Question: I want to make button which I press it will pop up 'UIAlertView'. I would like to know if it's possible to blur everything around 'UIAlertView' something like to put blur effect on that view controller. I've spent 2 hours finding solutions but nothing works as I expected. I wanna do the same thing on the picture

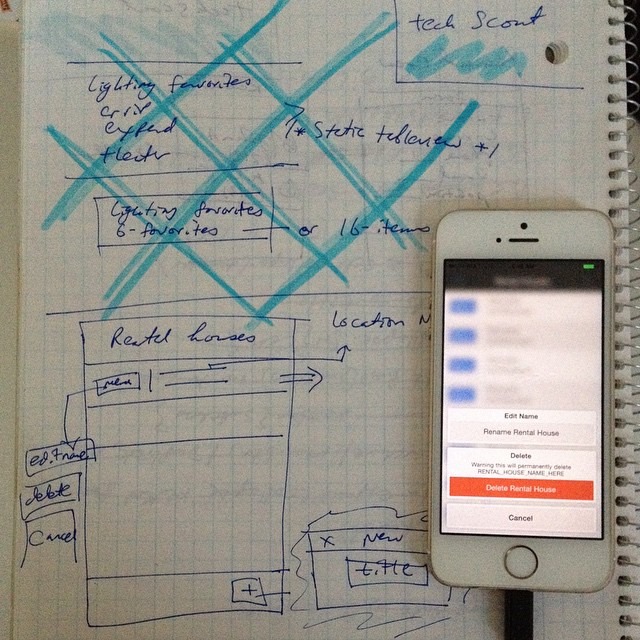
Answer: You need you use 'UIBlurEffect' and 'UIVisualEffectView' here is how your code should looks like:
'''
- (IBAction)buttonClicked:(id)sender
{
// Create blur effect
UIBlurEffect *blurEffect = [UIBlurEffect effectWithStyle:UIBlurEffectStyleLight];
// Add effect to an effect view
UIVisualEffectView *visualEffectView = [[UIVisualEffectView alloc] initWithEffect:blurEffect];
visualEffectView.frame = self.view.frame;
self.alertController = [UIAlertController alertControllerWithTitle: @"Alert"
message: nil
preferredStyle: UIAlertControllerStyleAlert];
[self.alertController addAction:[UIAlertAction actionWithTitle: @"Cancel" style: UIAlertActionStyleCancel handler:^(UIAlertAction *action) {
[visualEffectView removeFromSuperview];
}]];
[self.view addSubview:visualEffectView];
[self presentViewController: self.alertController animated: true completion: nil];
}
'''
<URL>
Result: